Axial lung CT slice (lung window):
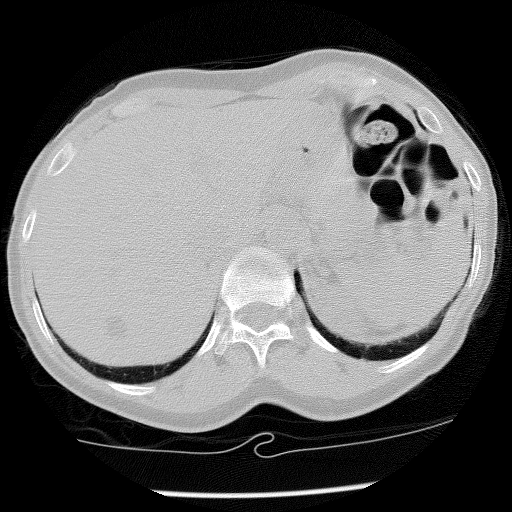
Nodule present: no